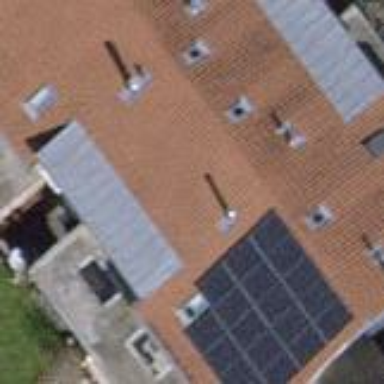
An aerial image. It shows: Terrace building with gabled roof.